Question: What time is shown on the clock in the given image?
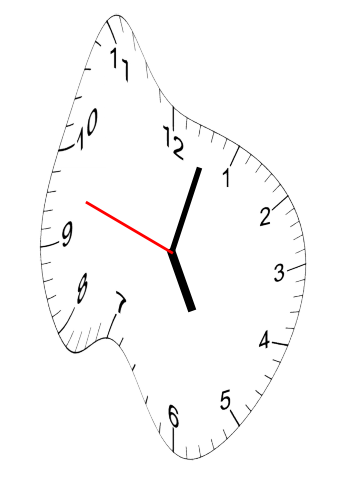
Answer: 05:02:48